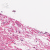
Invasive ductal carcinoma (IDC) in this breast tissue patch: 0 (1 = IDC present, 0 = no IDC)